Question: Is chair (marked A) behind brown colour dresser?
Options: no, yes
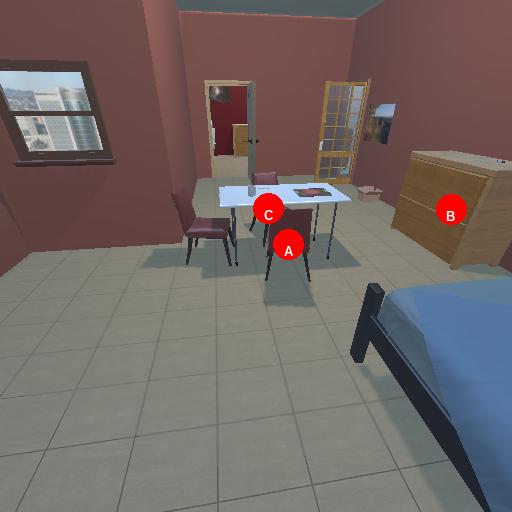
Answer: no